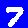
Digit: 7